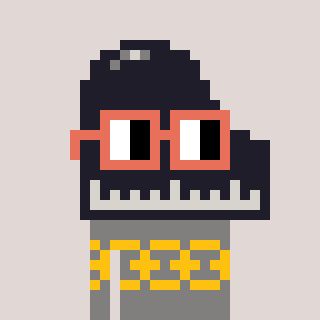
a pixel art character with square orange glasses, a piano-shaped head and a bluegrey-colored body on a warm background